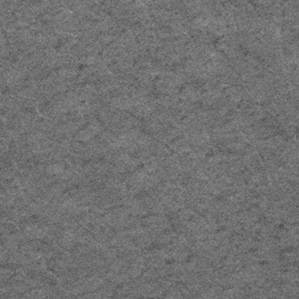
Label: frost